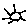
Label: sun